RGB frame:
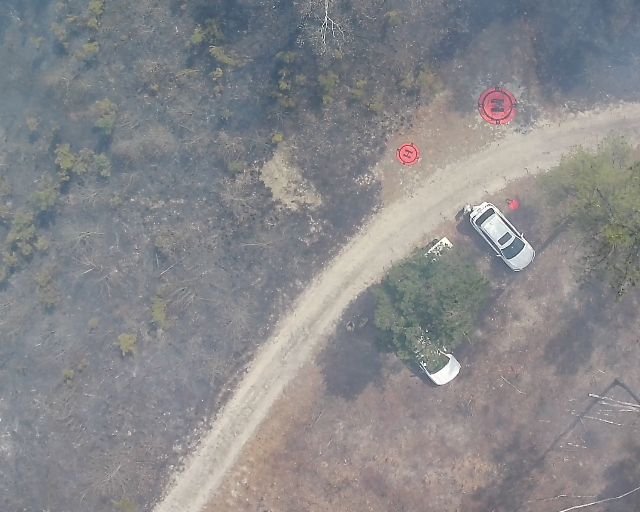
Thermal frame:
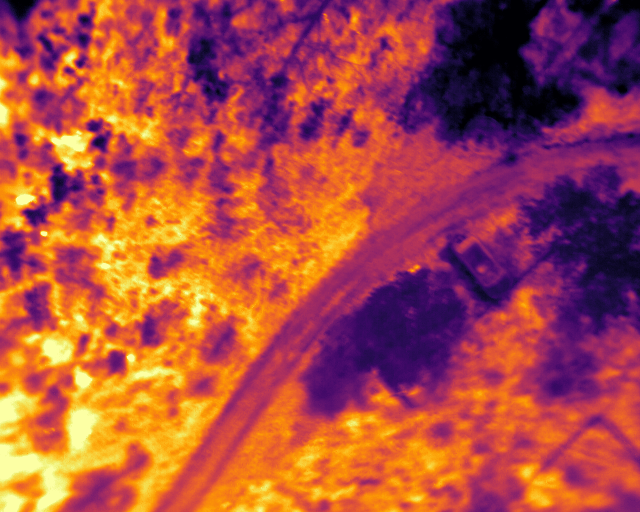
Captured: 2026-02-26 03:39:46
Pixels at or above 80 °C: 46 (fraction of frame: 0.0001404)